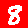
Digit: 8